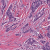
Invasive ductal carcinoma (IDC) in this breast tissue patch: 1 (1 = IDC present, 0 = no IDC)